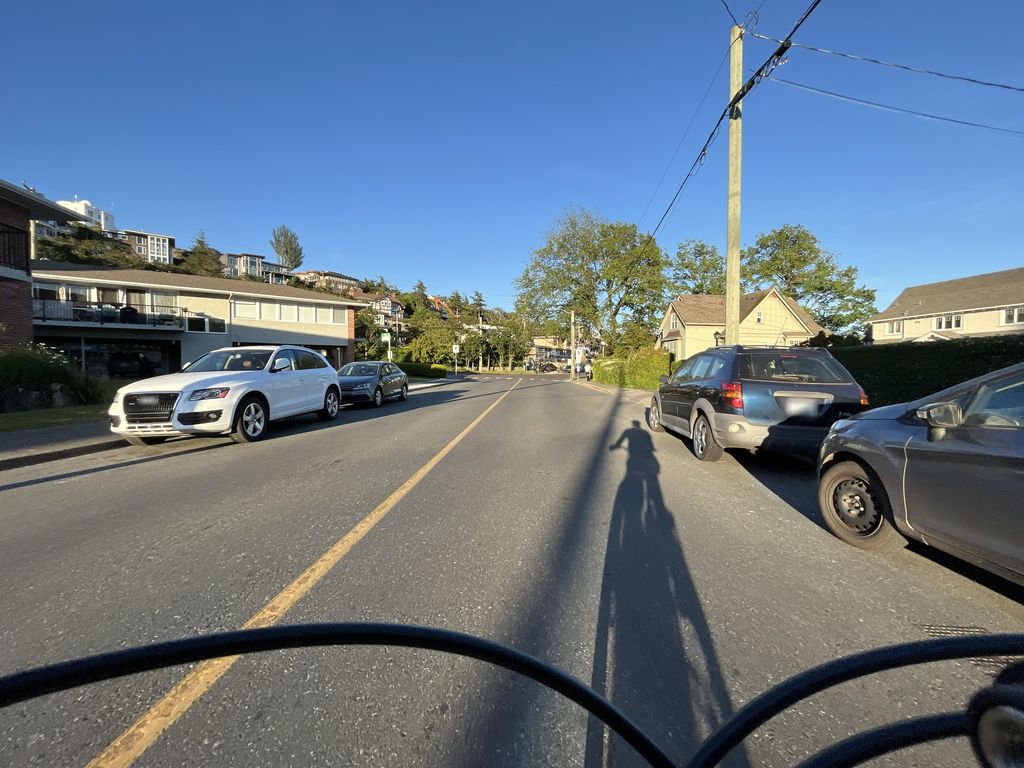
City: victoria